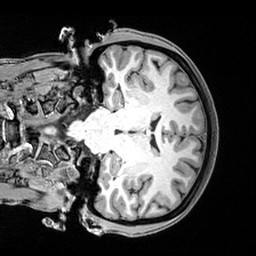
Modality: T1w
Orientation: coronal
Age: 27
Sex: female
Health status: healthy
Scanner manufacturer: siemens
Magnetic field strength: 3 T
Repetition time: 2.4 s
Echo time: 0.00217 s